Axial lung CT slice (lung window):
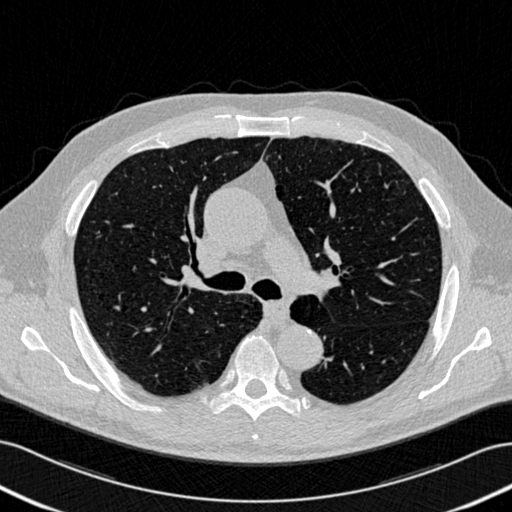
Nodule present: no